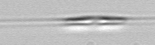
Label: Cylindrotheca